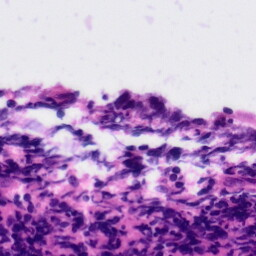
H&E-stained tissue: Tonsil